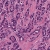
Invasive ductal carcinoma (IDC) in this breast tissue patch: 1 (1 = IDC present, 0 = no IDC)